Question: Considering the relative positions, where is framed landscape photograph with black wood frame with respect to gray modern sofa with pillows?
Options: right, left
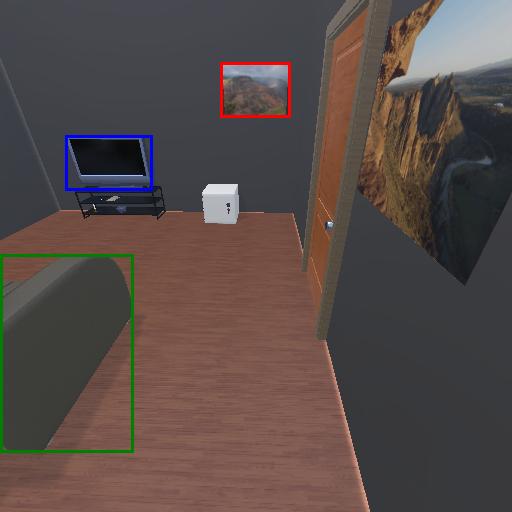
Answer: right